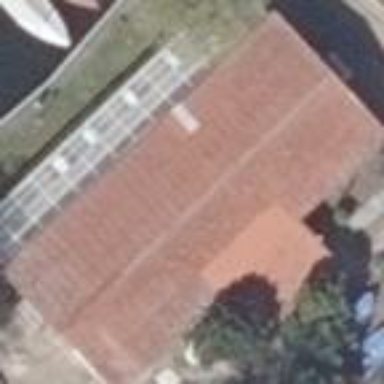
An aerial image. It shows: Sports centre building with gabled red metal roof.